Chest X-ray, PA view. Patient: 42 years old, sex M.
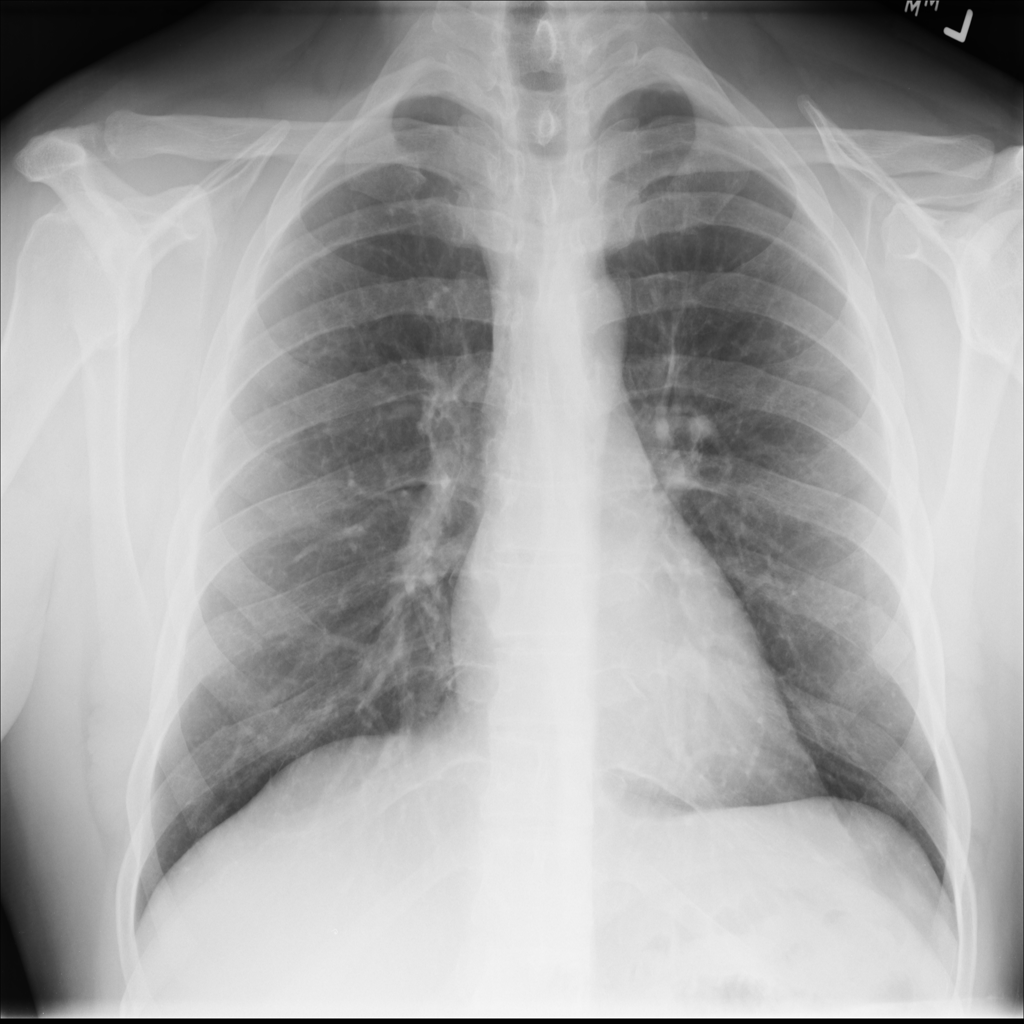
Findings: No Finding